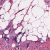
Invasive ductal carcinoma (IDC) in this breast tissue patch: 1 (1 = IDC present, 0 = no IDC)